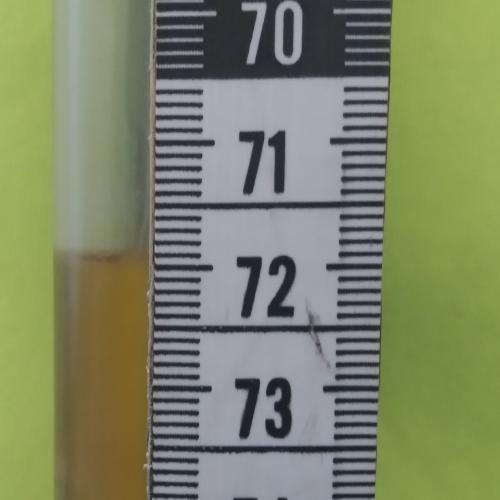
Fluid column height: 71.9 cm